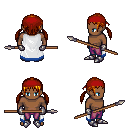
a pixel art fantasy rpg character, male body template, human, dark skin, white trimmed cape, magenta pants, dark blonde twin-tailed hairstyle, red bandana, metal gloves, metal boots, spear, four views (front, back, left, right), 2x2 character sprite sheet, small pixel art, hard edges, no anti-aliasing